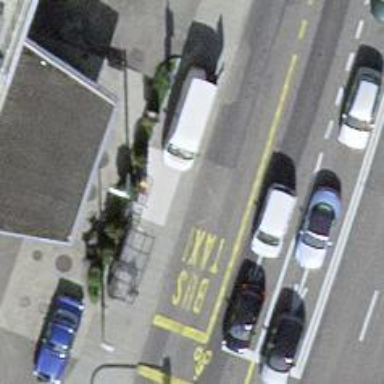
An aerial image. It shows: Concrete sidewalk leading to public transport platform with shelter.